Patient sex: M
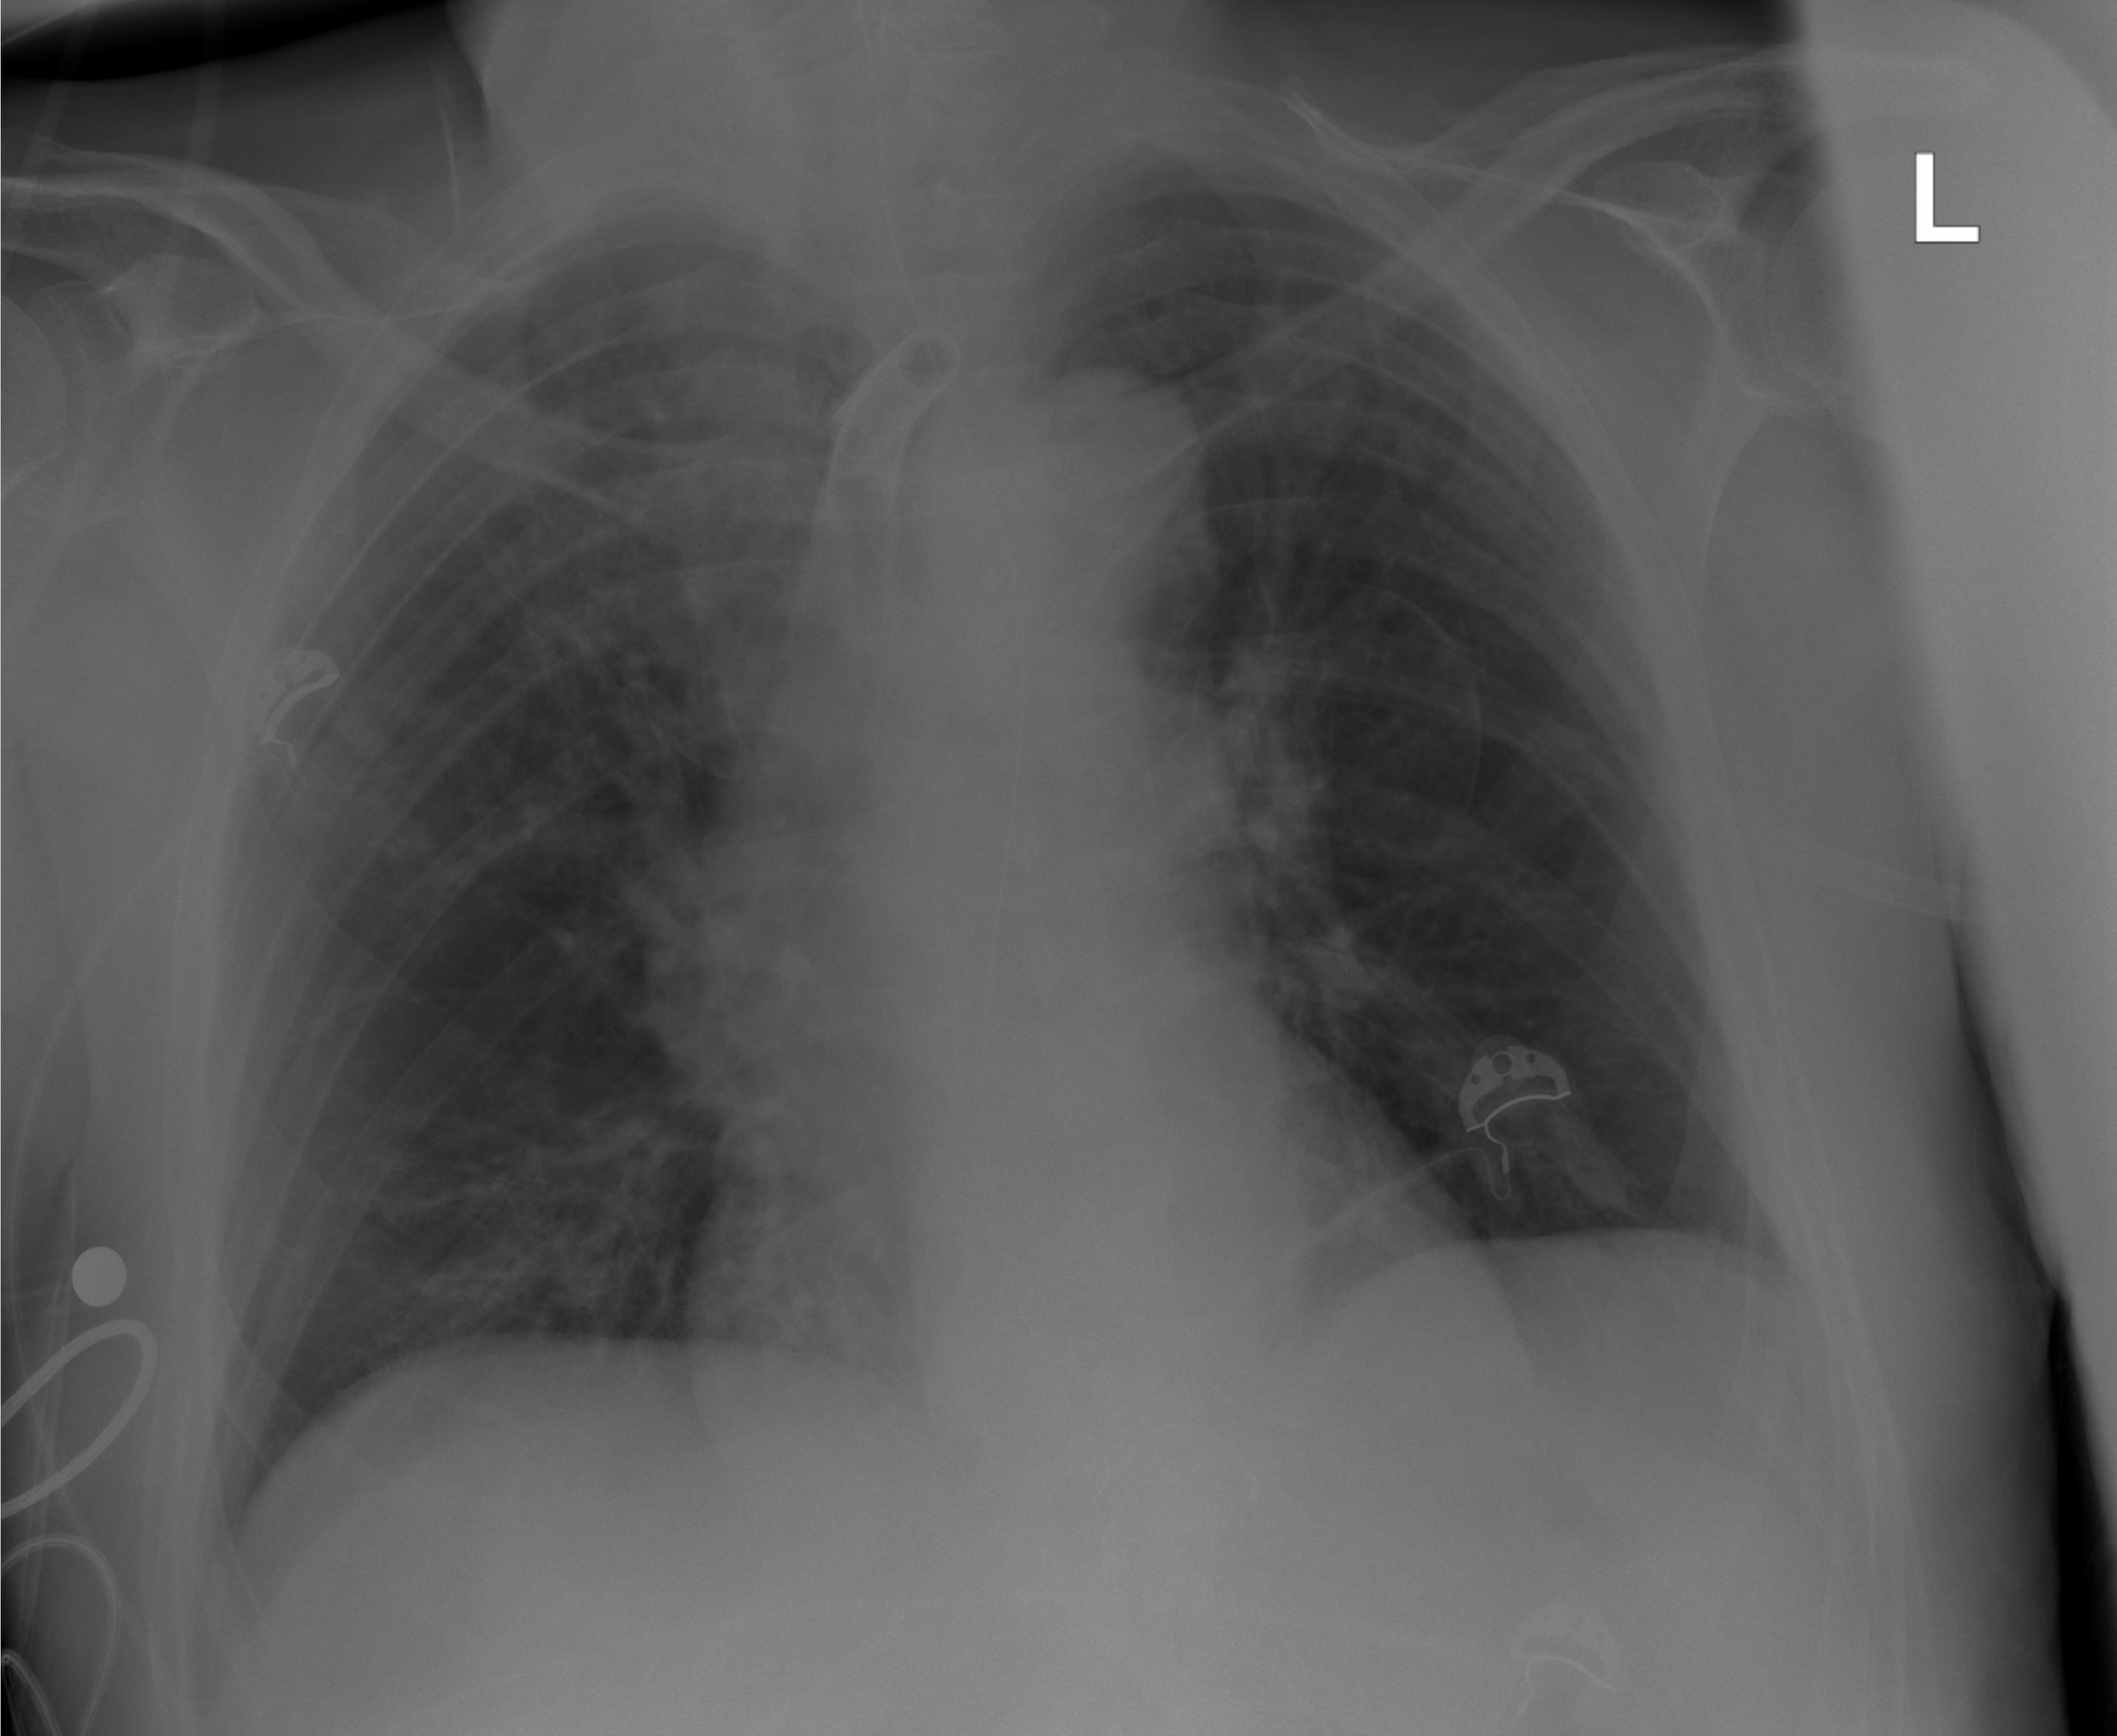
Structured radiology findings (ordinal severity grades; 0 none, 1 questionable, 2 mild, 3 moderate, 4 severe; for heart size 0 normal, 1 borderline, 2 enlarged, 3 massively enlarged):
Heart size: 0
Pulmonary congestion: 1
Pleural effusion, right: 0
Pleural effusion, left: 0
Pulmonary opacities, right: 2
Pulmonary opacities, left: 0
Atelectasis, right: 2
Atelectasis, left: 0